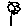
Label: flower